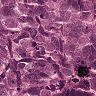
Metastatic tissue present: yes